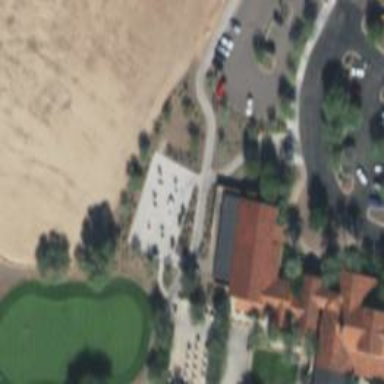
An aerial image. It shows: Clubhouse for golf.